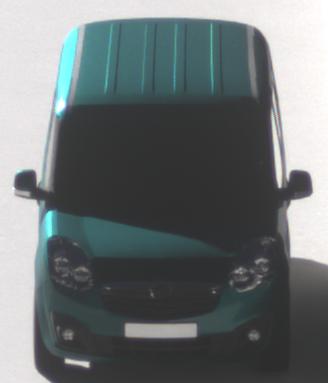
Make: Opel
Model: Combo Combi L1H1 1.4
Detailed model: Combo (D) Combi
Model produced from: 2012/01
Model produced until: 2013/11
Doors: 5
Color: blue
Road condition: dry road
Daytime: morning or afternoon
Contrast: high contrast